Question: I just installed local javadocumentation and can now view javadoc for elements like JPanel,JSlider and others. The javadoc for specific methods however are missing. It would be very handy for me to view these. example function
drawArc(int,int,int,int,int,int)
if I could view some kind of (local) documention for the paremeters this would be super helpfull..
here is an image do display what I mean

as you can see I get an notice that The javadoc for this element could not be found
... I'm looking for a description on the parameters and their order I hope my question is clear
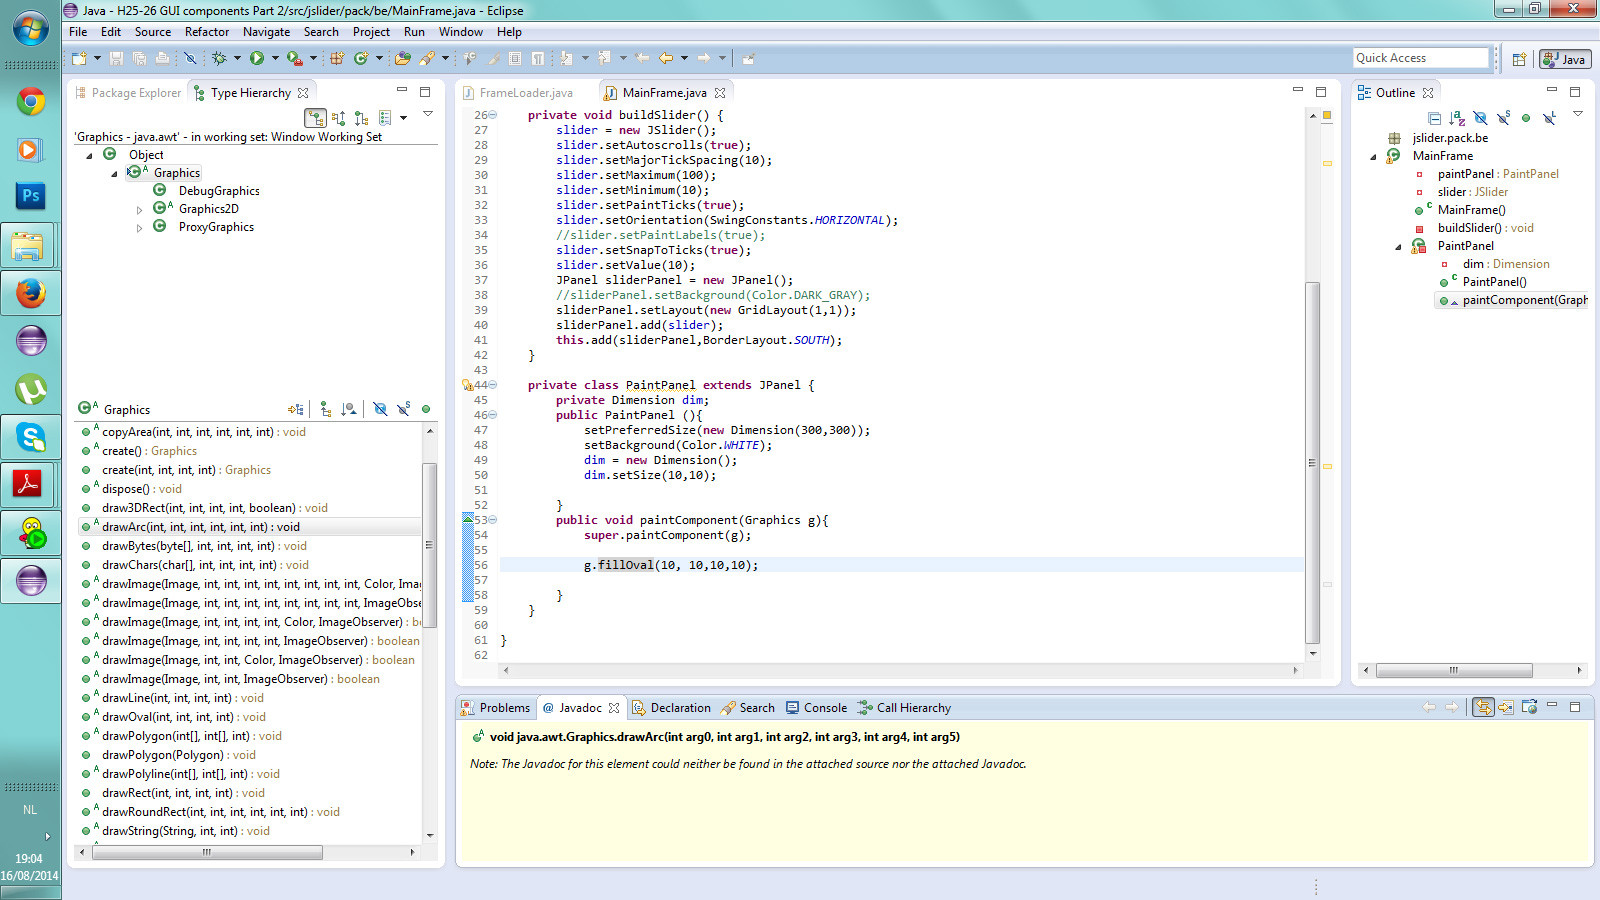
Answer: If you press F3 when selecting a class from the java library, can you view the source directly? If not, then there will be a button to 'atatch source'
If you have the JDK installed (since it's not actually needed for eclipse), you can then choose to attach the 'src.zip' file which should be in your JDK install folder (C:\Program Files\Java\jdkx.x).